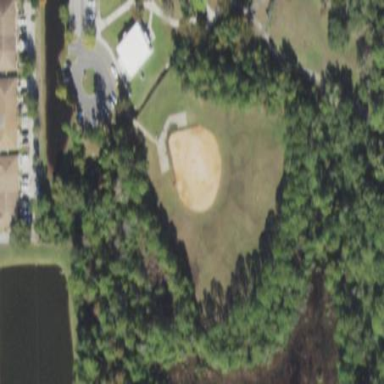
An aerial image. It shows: Baseball pitch for leisure and sports activities.